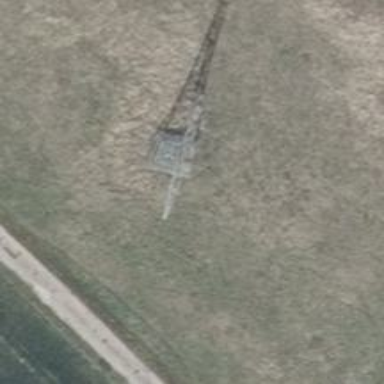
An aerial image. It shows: Power tower.